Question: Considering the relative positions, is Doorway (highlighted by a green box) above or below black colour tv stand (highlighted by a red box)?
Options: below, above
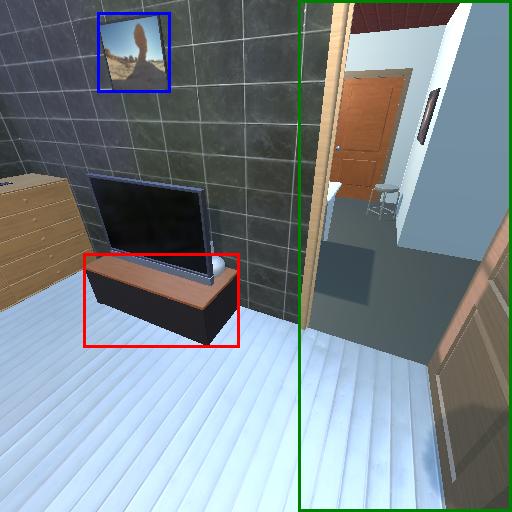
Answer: below